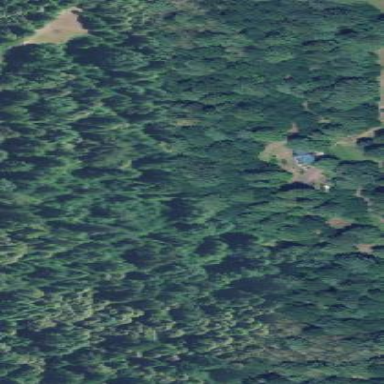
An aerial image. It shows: Forest area.